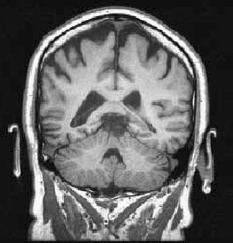
Label: notumor